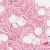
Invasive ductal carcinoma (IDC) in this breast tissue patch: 0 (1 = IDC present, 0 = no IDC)